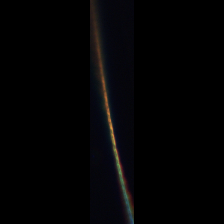
Taxon: Psuedo-nitzschia
Group: Diatoms